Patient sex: M
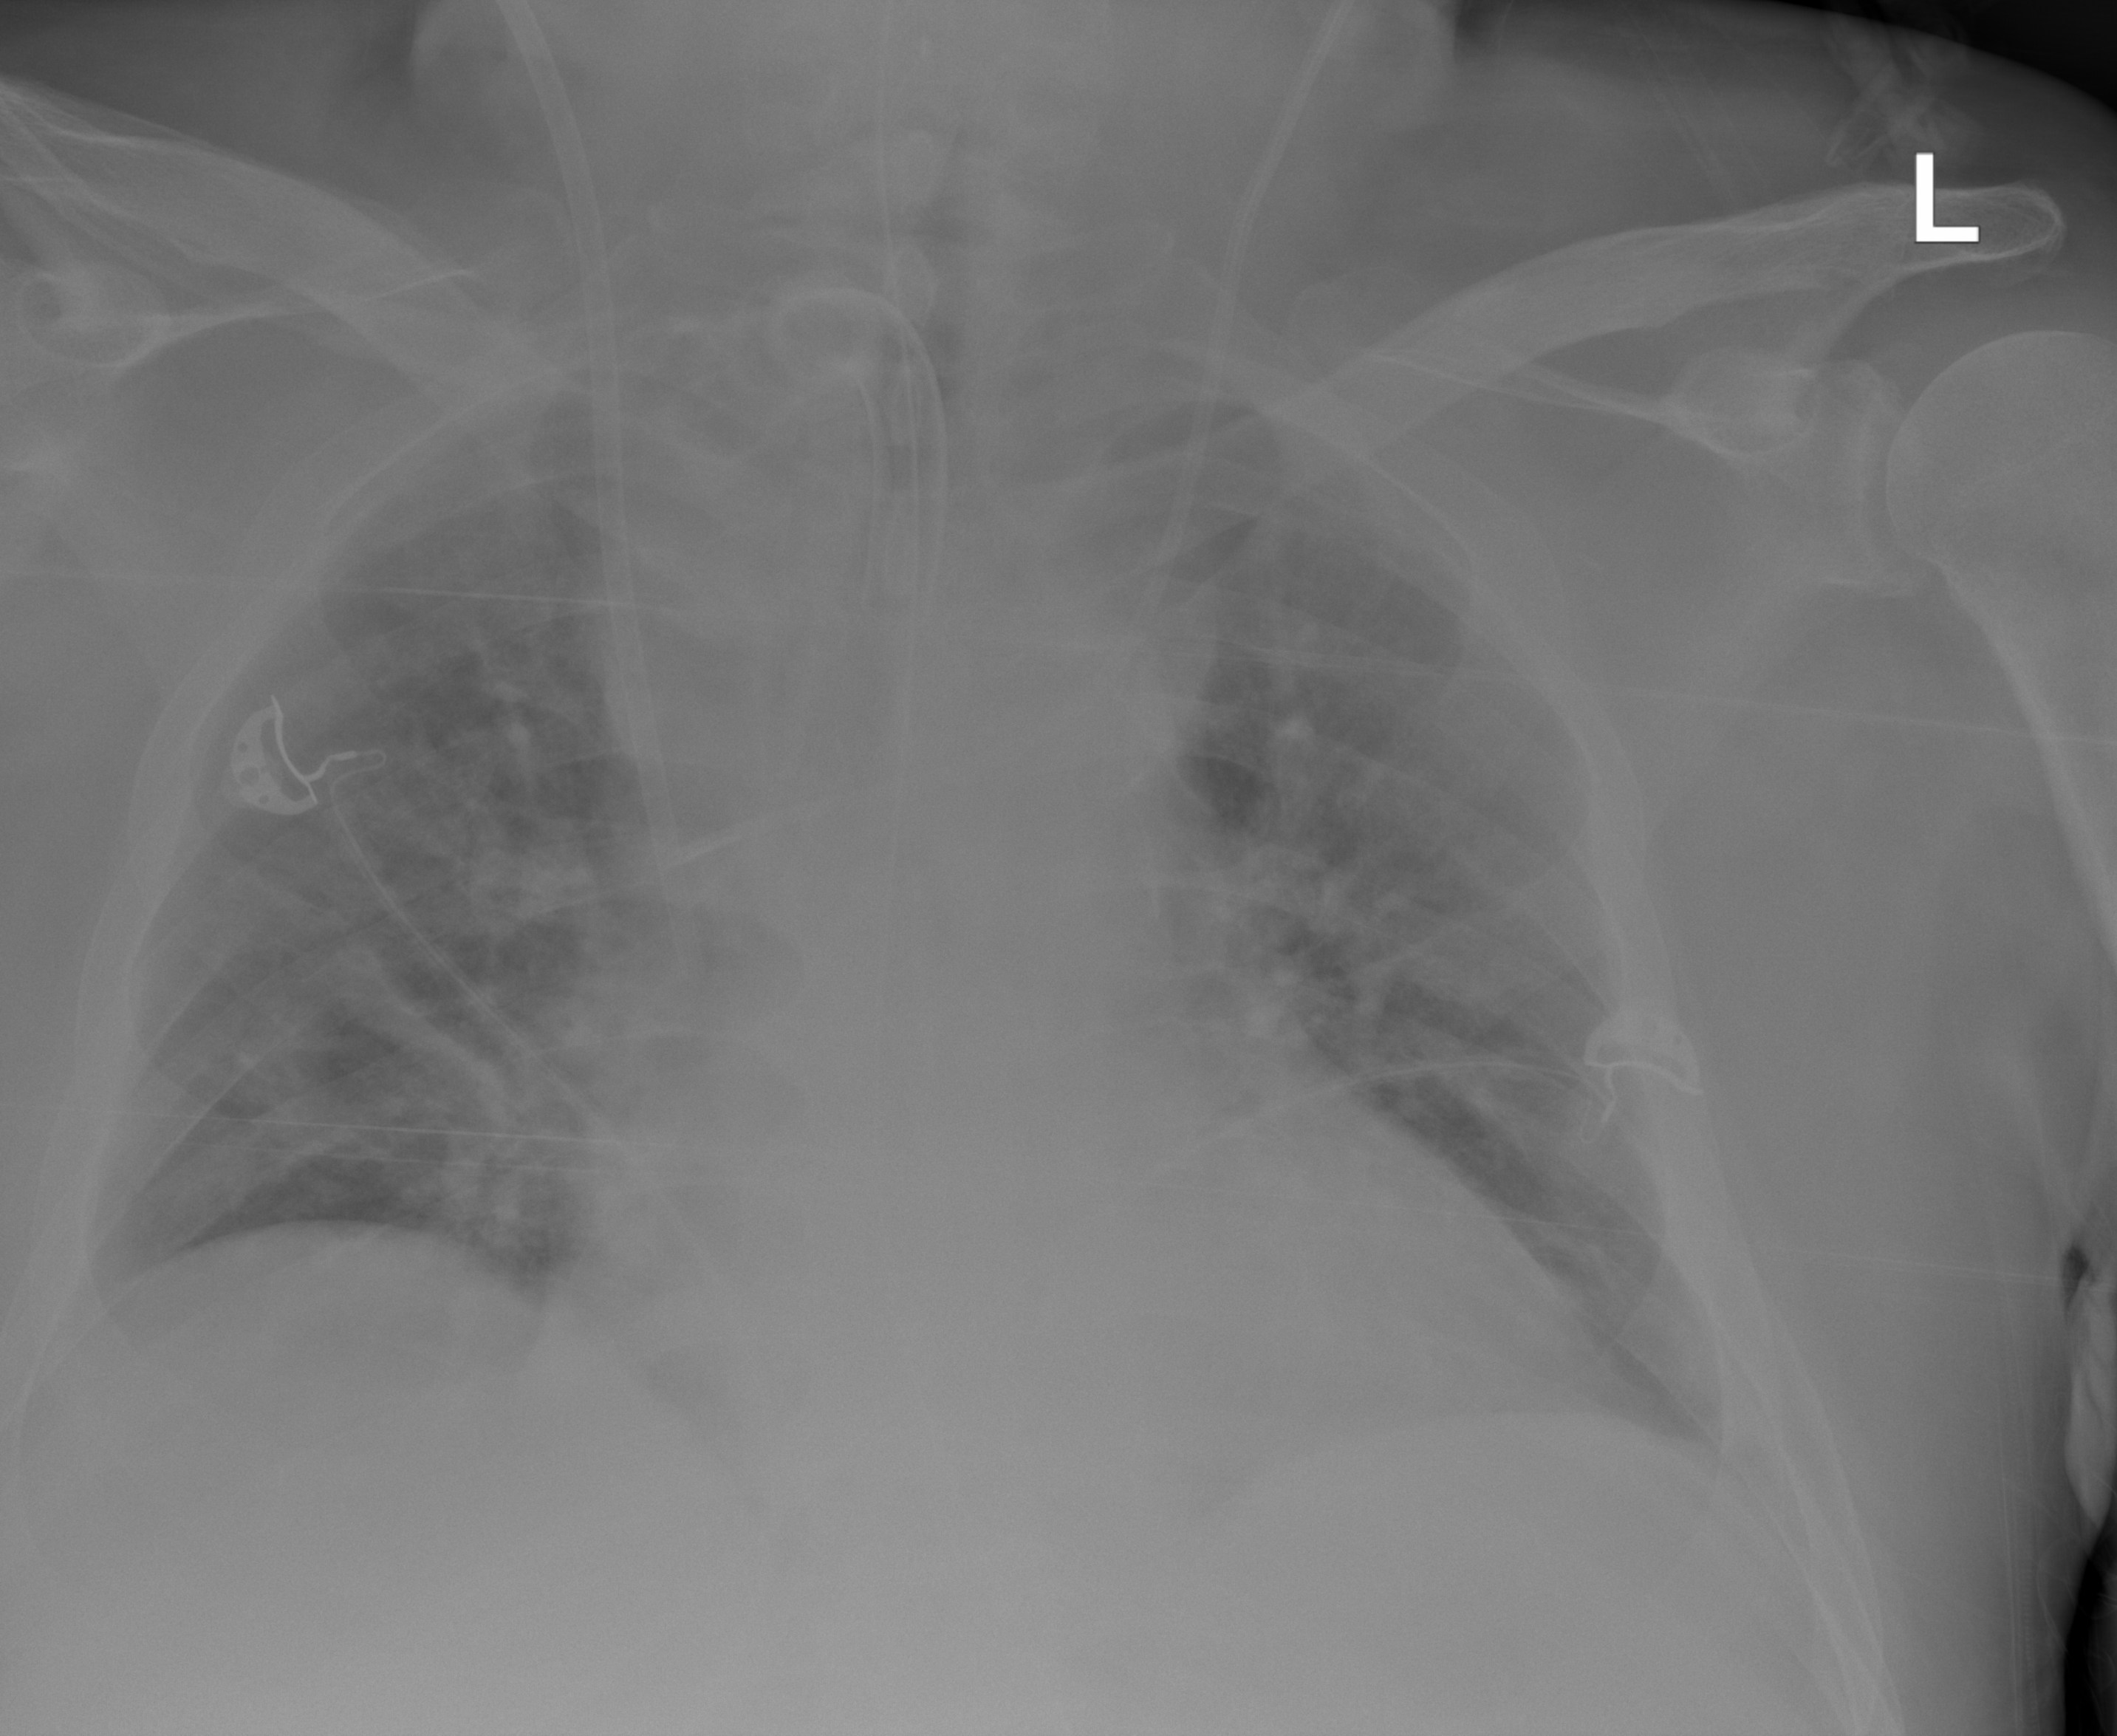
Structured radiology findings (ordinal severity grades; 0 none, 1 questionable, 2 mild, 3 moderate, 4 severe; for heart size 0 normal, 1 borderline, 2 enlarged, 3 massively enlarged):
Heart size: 2
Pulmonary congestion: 2
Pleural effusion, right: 2
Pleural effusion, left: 2
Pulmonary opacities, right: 2
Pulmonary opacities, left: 0
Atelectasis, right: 2
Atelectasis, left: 2